Question: I'm looking for a conditional formatting rule for when the current row (excluding the cell to be formatted) contains a string value. The formatting should be as in the image below. Green font if the rest of the row contains 'X', red font if no 'X' is present elsewhere in the row. By 'present' I mean either 'X' in a cell on its own or as part of a string such as 'X str', 'this X', etc.

I've tried with:
'''
=Contains(ROW(),"x")
'''
but this does not work, and would have included the cell that shouldn't be included.
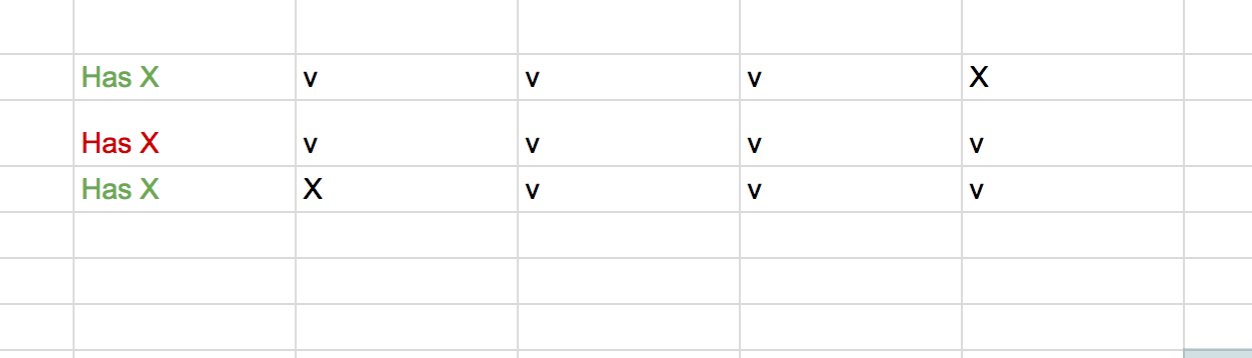
Answer: Select all the 'Has X' cells and format text colour red ("standard" formatting), then with the same selection Format, Conditional formatting..., :
'''
=hlookup("X",C2:F2,1,0)="X"
'''
Text Colour: green. Adjust the 'C2:F2' range to suit.
Or maybe instead:
'''
=match("*"&"X"&"*",C2:F2,0)
'''